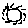
Label: sun